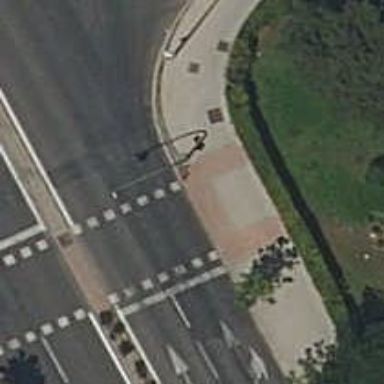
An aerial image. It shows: Footway crossing with traffic signals.